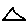
Label: triangle